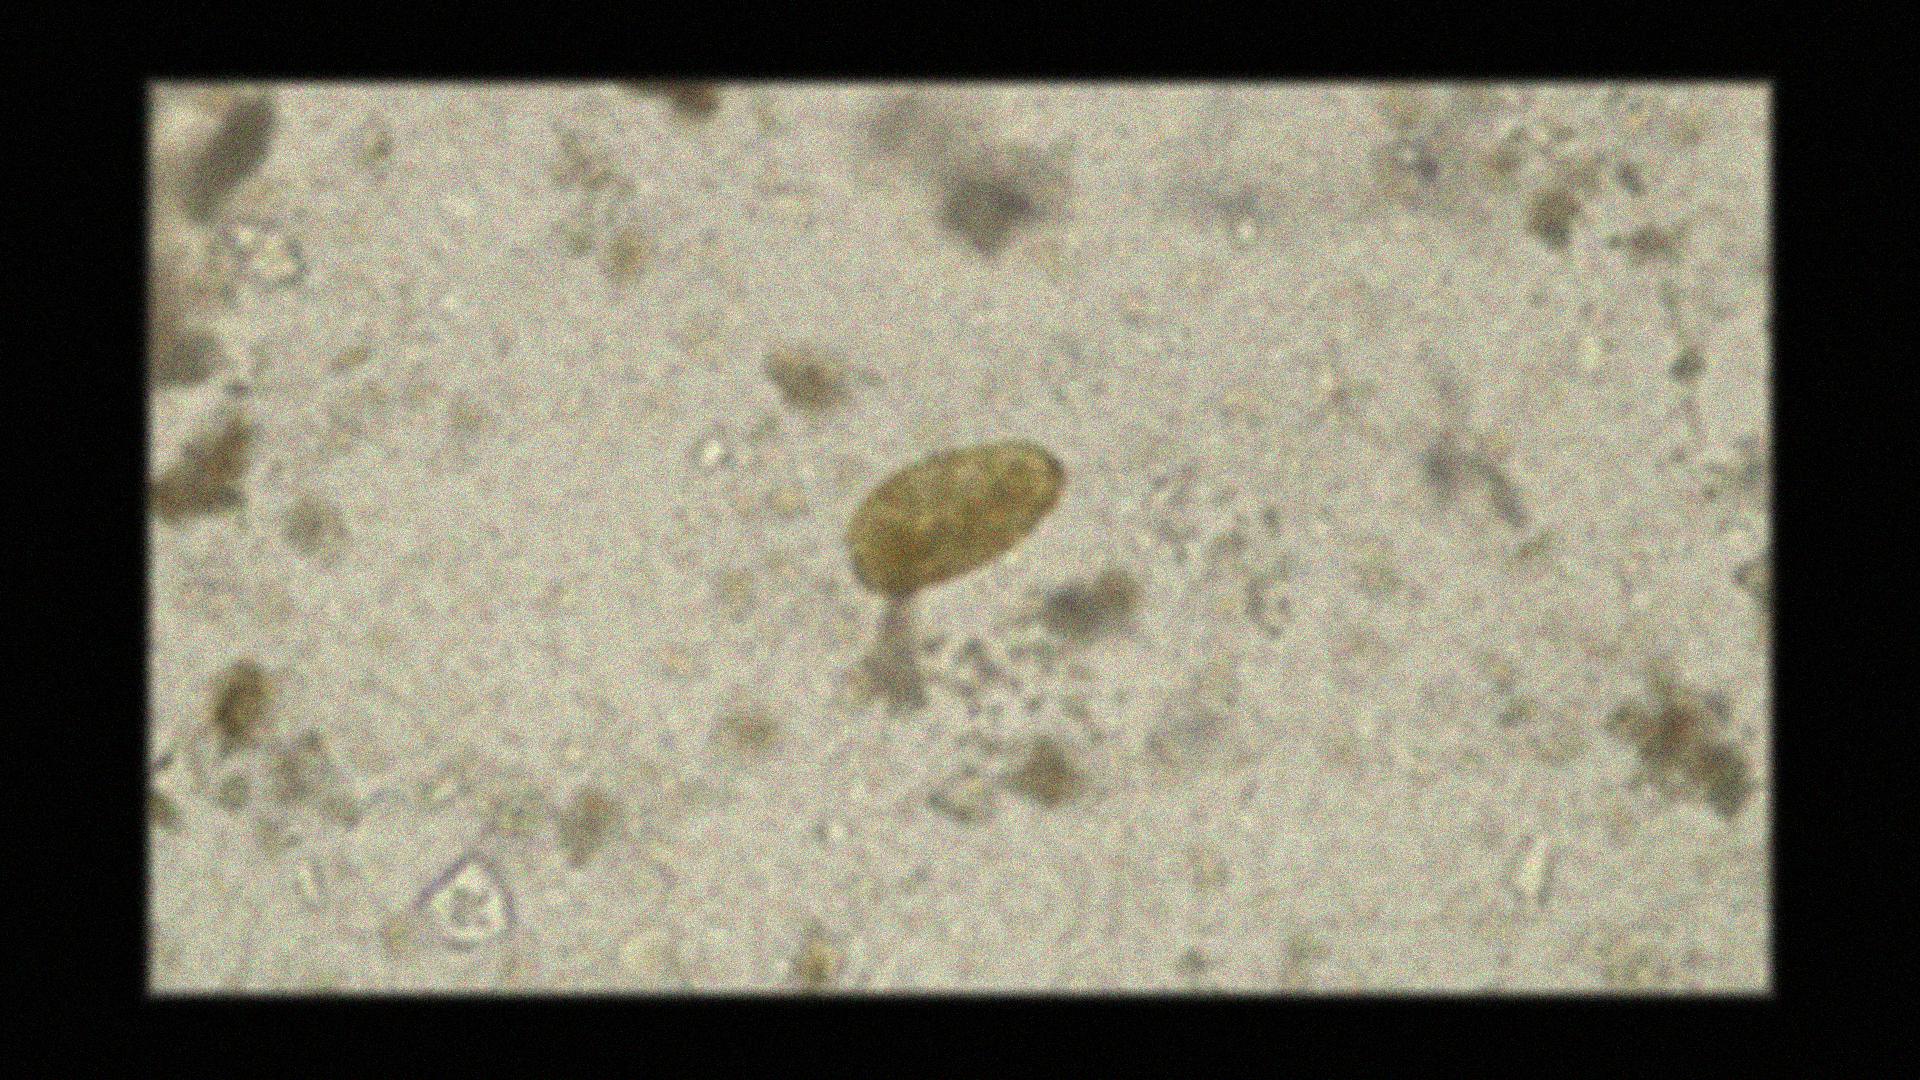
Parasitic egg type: Paragonimus spp